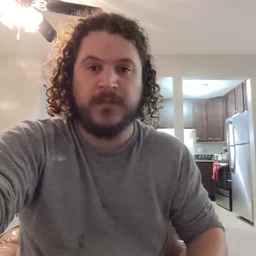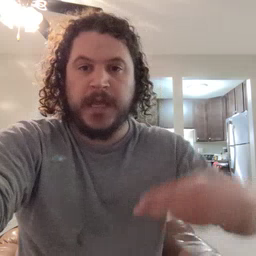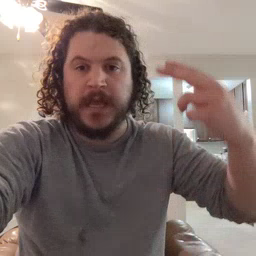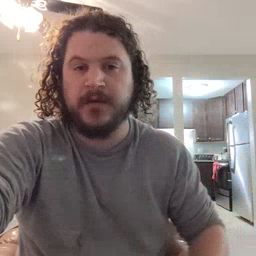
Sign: high